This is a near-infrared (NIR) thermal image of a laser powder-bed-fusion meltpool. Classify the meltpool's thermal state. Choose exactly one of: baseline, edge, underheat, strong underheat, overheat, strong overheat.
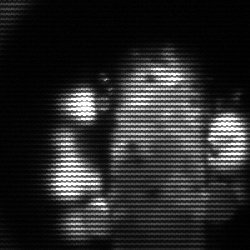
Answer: strong underheat